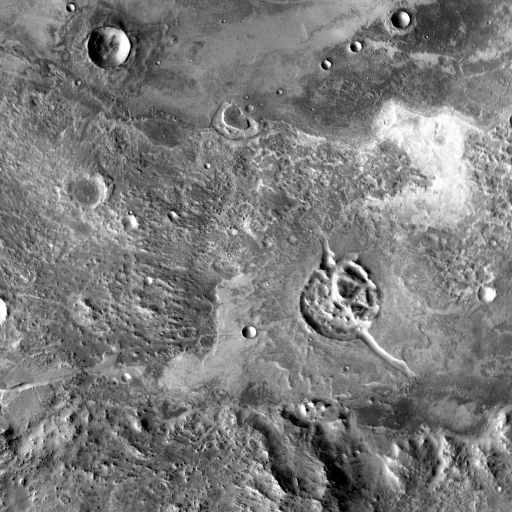
Crater classes present: Background, Other, Buried, Secondary